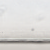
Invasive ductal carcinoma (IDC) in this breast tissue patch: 0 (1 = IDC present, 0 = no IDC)